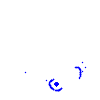
Particle: kaon